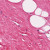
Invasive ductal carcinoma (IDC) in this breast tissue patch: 0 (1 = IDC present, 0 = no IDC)